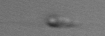
Label: flagellate_morphotype3